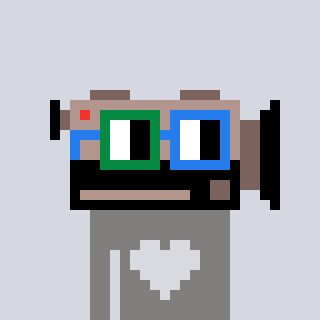
a pixel art character with square green and blue glasses, a camcorder-shaped head and a bluegrey-colored body on a cool background